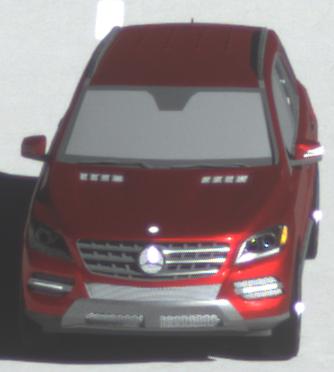
Make: Mercedes-Benz
Model: ML 350
Detailed model: M-Class (166)
Model produced from: 2011/11
Model produced until: 2014/10
Doors: 5
Color: red
Road condition: dry road
Daytime: midday
Contrast: high contrast